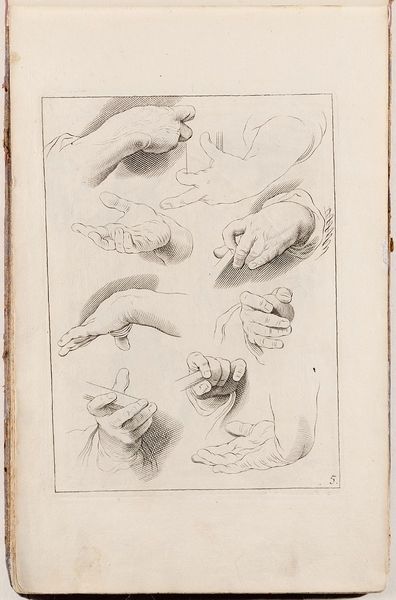
Titel: Handstudien, Blatt 5 aus der Folge 'Fondamenten der Teecken-Konst aerdigh geinverteert door Abraham Bloemaert'
Künstler: Abraham Bloemaert
Standort: Hamburg
Institution: Museum für Kunst und Gewerbe Hamburg
Schlagwörter: akt, hand, schatten, weiß, finger, geste, schwarz, skizze, zeichnung, hochformat, arm, kleidung, rahmen, ärmel, bild, gesten, hände, figur, papier, rahmung, studie, grafik, graphik, fotografie, photographie, buch, druck, druckgraphik, schwarz-weiß, druckgrafik, radierung, stich, seite, greifen, buchseite, gestus, zahl, nummerierung, kupferstich, gegenstand, nummer, teile, wasserzeichen, haltungen, handhaltung, anatomiestudie, handstudie, figurenstudie, zeichenkunst, reproduktionen, 5, druckerzeugnisse, körper, armhaltungen, körperteile, körpers, ornamentstich, vorlageblätter